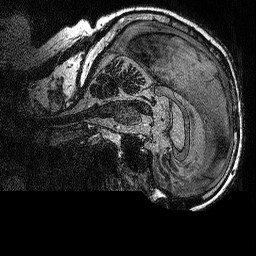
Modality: MP2RAGE
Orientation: sagittal
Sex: male
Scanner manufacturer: siemens
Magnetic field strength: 3 T
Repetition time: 5 s
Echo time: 0.00292 s